Interaction volume radius: 5 \u00c5
Interaction volume height: 40 \u00c5
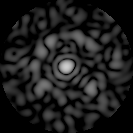
Disorder parameter: 0.6753